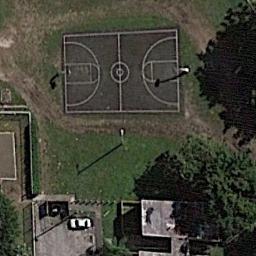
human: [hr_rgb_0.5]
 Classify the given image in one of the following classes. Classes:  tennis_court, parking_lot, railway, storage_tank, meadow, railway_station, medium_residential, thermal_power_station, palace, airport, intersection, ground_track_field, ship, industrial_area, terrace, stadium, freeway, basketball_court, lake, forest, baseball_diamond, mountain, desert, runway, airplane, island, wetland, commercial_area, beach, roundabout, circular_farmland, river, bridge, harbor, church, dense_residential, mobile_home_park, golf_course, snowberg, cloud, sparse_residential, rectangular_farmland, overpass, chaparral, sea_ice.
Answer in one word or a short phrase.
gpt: basketball_court